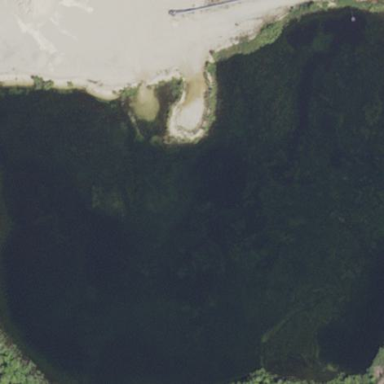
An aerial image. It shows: Serene pond surrounded by nature.